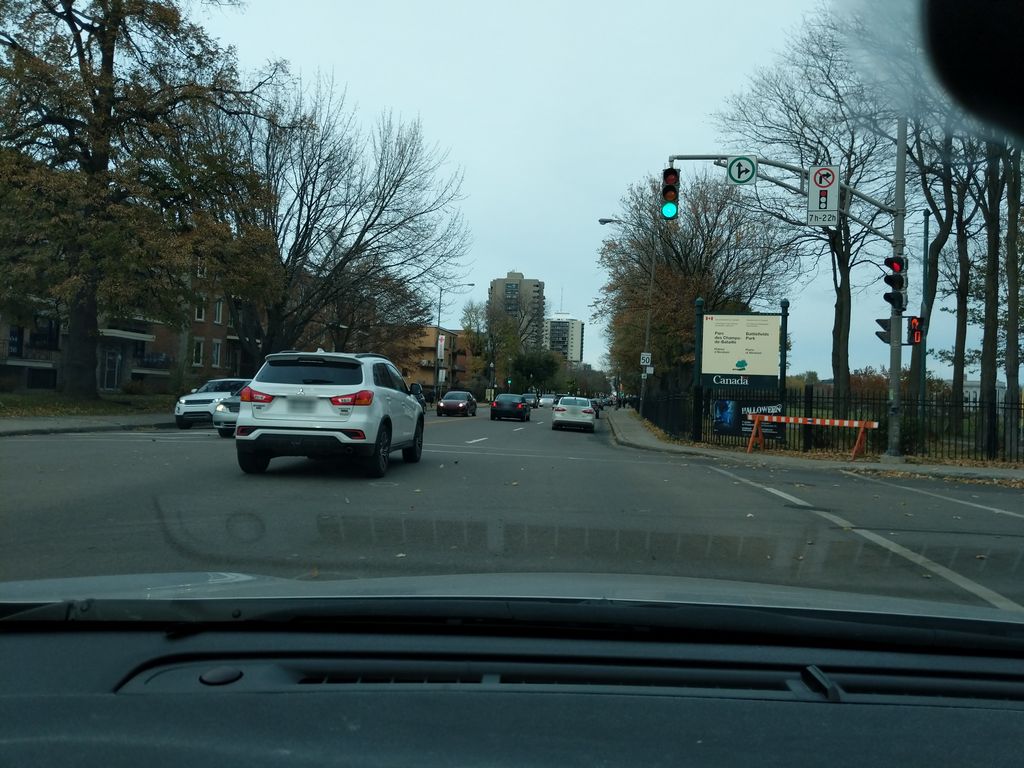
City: quebec_city